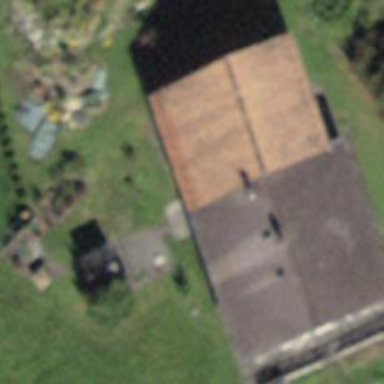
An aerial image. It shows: Farm building.